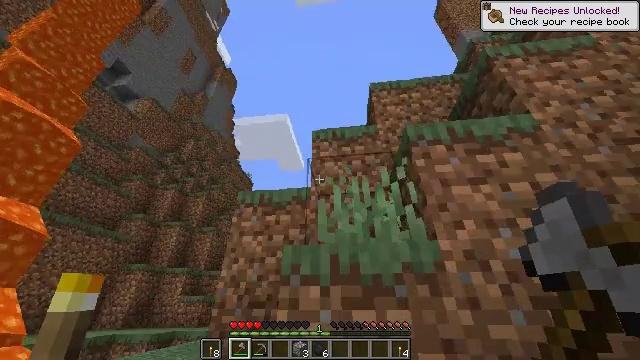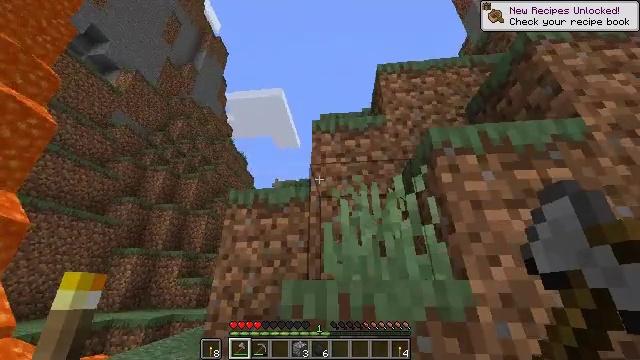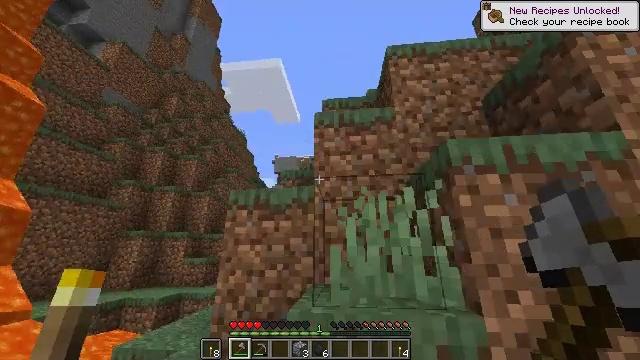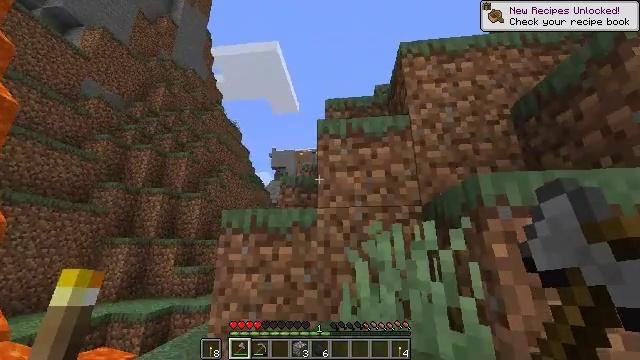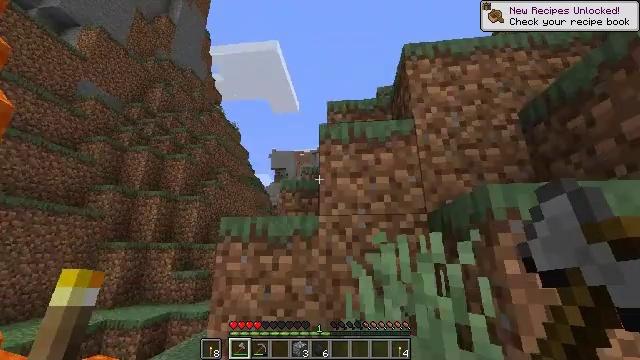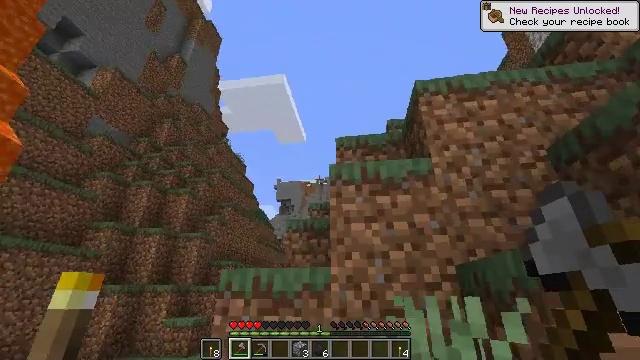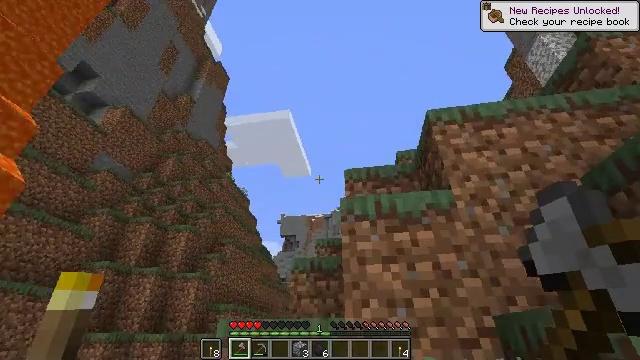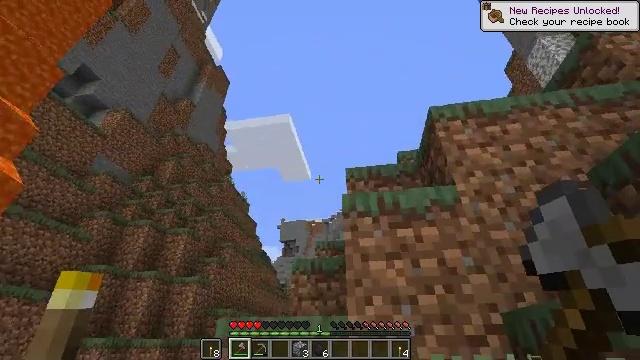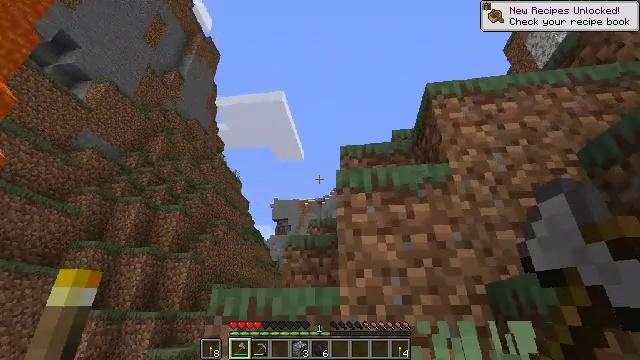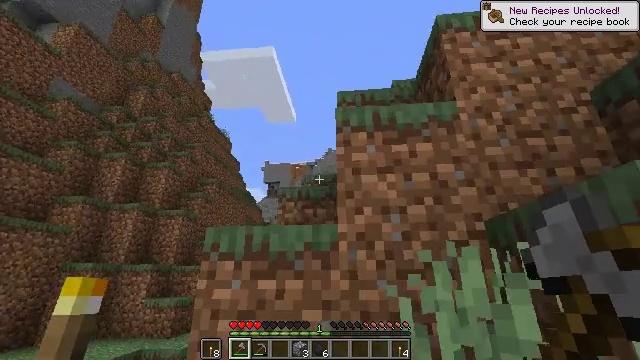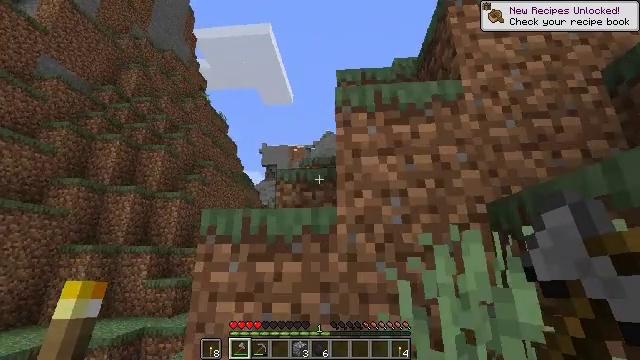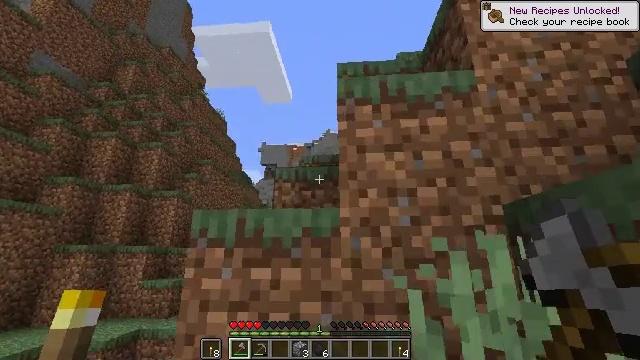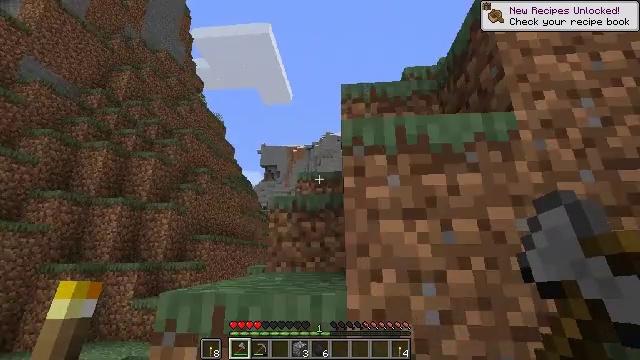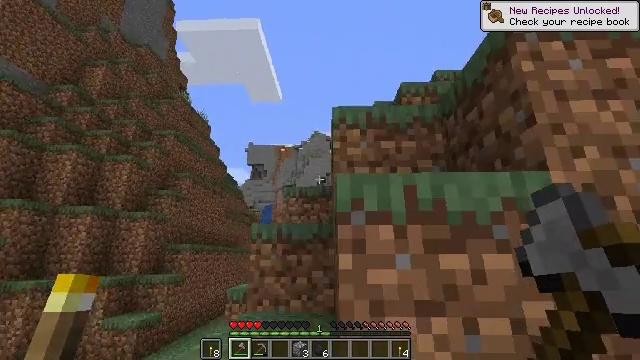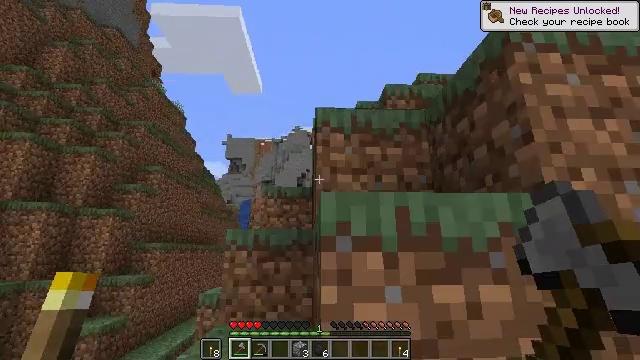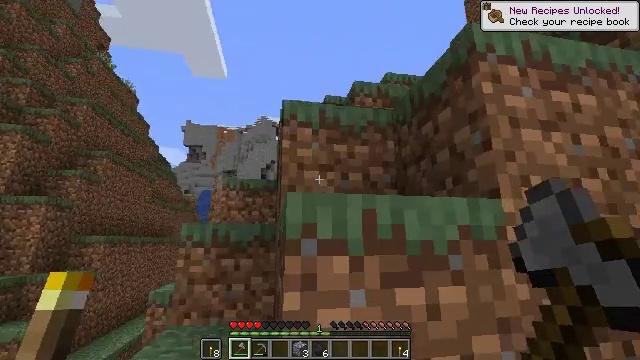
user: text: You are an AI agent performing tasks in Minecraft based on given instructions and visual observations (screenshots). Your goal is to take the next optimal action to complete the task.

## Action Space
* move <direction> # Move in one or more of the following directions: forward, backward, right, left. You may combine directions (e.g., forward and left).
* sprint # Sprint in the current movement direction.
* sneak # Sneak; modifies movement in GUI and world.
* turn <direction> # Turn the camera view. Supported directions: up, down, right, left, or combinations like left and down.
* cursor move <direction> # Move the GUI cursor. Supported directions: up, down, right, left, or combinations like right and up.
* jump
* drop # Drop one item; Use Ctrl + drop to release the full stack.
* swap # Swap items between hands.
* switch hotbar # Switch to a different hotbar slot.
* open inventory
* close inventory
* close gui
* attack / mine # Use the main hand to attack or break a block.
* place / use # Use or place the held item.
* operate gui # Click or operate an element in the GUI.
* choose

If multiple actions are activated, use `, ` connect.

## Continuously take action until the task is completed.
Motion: motion action
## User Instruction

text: Kill mobs.
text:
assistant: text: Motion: move forward, turn right and down, jump
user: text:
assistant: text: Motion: move forward, turn down, jump
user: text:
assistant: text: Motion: move forward, turn down, jump
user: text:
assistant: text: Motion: move forward, jump
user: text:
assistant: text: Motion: move forward, turn left and up, jump
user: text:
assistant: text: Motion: move forward, turn left and up, jump
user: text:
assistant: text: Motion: move forward, turn up, jump
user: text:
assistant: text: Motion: move forward, turn right and down, jump
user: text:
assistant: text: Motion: move forward, turn right and down, jump
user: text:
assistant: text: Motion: move forward, turn down, jump
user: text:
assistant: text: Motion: move forward, jump
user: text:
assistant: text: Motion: move forward, jump
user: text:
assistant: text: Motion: move forward, turn right, jump
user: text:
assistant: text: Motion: move forward, turn right and down, jump
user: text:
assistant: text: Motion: move forward, turn right and down, jump
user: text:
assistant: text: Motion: move forward, turn right, jump
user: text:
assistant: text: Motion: move forward, turn right, jump
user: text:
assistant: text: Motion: move forward, turn right and up, jump
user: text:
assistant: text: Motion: move forward, turn right, jump
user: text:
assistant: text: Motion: turn right
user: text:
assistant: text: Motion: turn right
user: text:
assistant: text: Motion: turn right and up
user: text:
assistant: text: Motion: turn right and up
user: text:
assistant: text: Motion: turn right and up
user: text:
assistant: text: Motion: no_op
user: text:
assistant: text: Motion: no_op
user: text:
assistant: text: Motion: no_op
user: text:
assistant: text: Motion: no_op
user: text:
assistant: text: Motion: no_op
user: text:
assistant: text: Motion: turn right and down